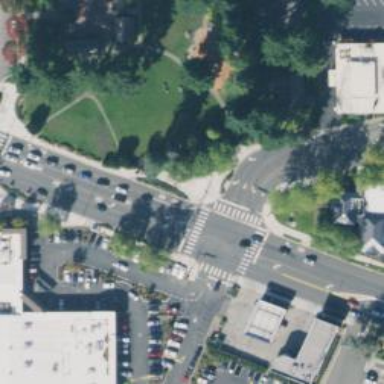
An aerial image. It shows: Footway with asphalt surface and zebra crossing.